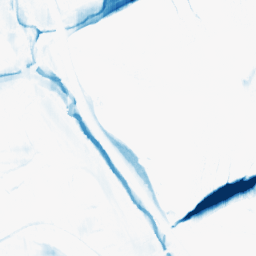
Category: morphological
Decomposition family: morphological_ellipse
Decomposition parameters: operation: closing
width: 30
height: 5
Upsampling method: bspline
Upsampling parameters: scale: 8
Upsampling scale: 8